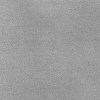
Atmospheric dust classification: dusty